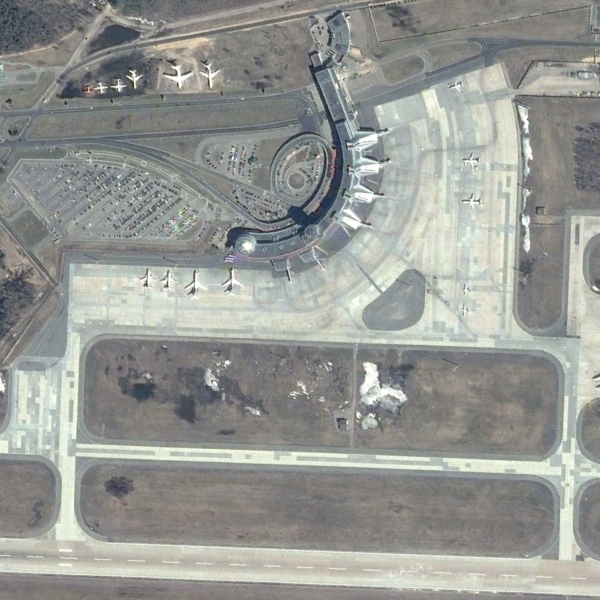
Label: Airport